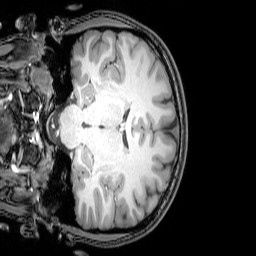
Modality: T1w
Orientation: coronal
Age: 20
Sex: female
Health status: healthy
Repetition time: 0.081 s
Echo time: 0.037 s